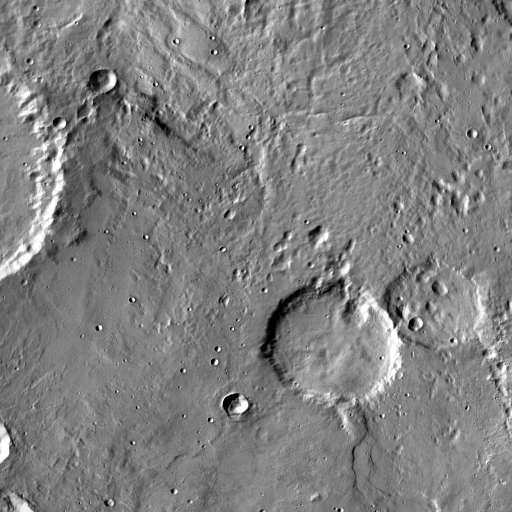
Crater classes present: Background, Other, Buried, Secondary